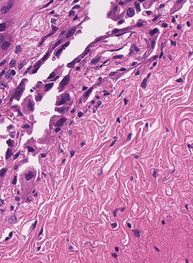
Tumor epithelial tissue: yes
Tumor-associated stroma tissue: yes
Normal tissue: no